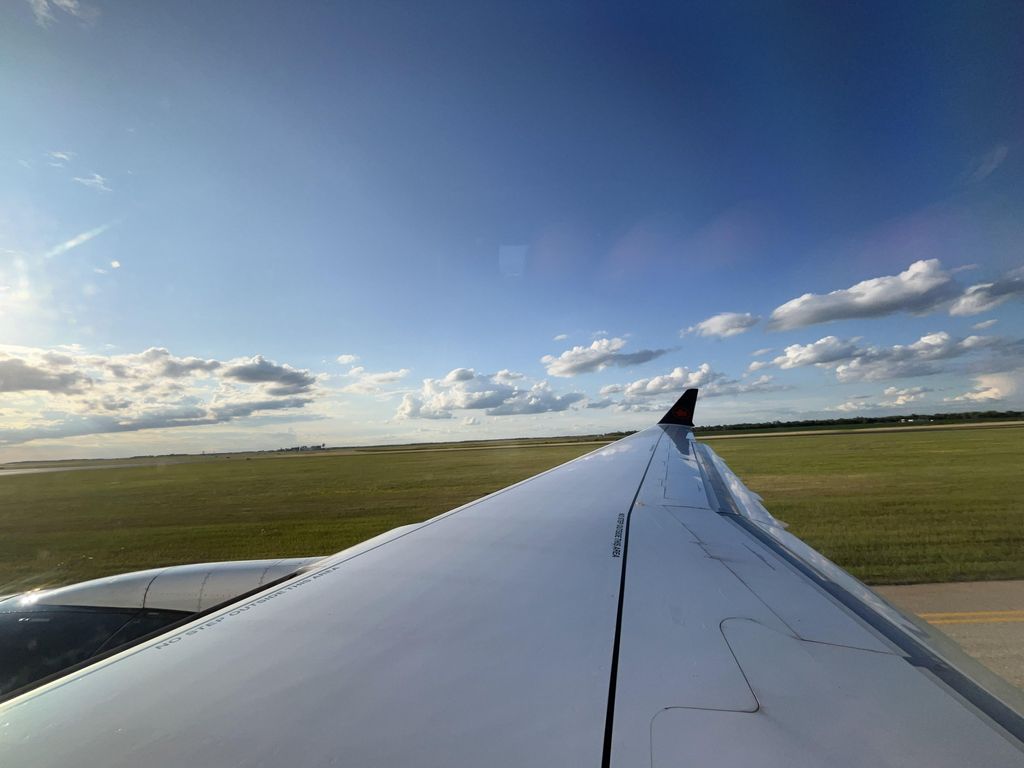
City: winnipeg